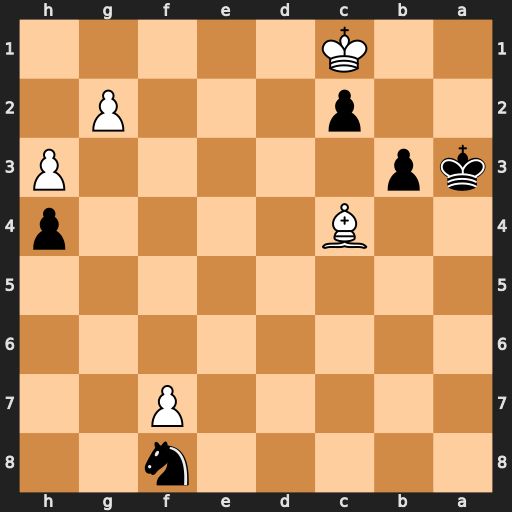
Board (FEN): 5n2/5P2/8/8/2B4p/kp5P/2p3P1/2K5
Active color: b
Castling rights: -
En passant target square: -
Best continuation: Kb4 Bd5 Kc3 Bxb3 Kxb3